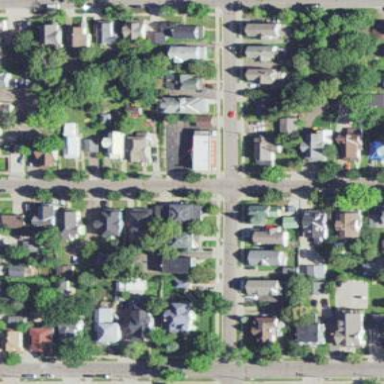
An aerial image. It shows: Sidewalk.